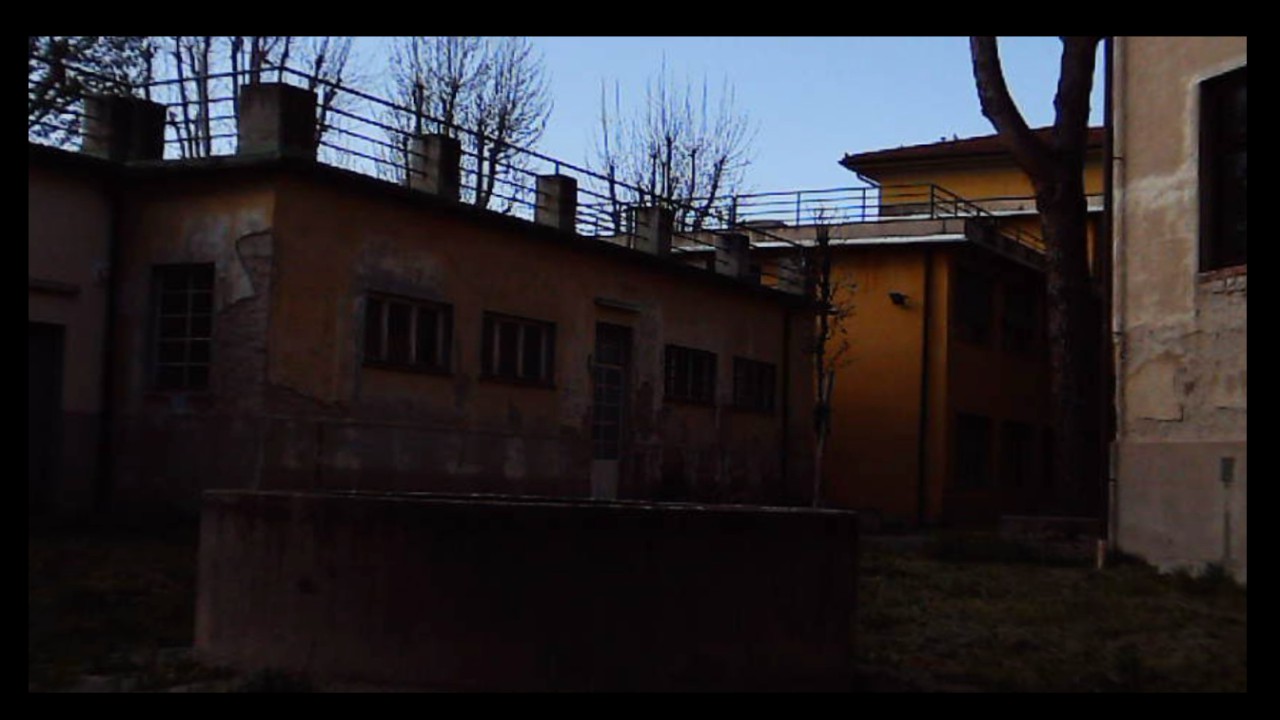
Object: Betafpv air75